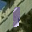
Label: 1